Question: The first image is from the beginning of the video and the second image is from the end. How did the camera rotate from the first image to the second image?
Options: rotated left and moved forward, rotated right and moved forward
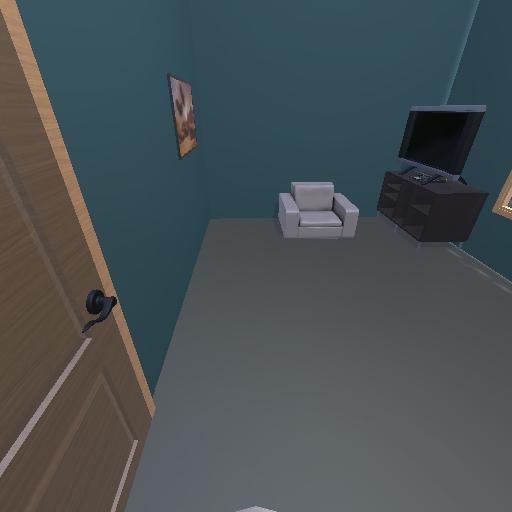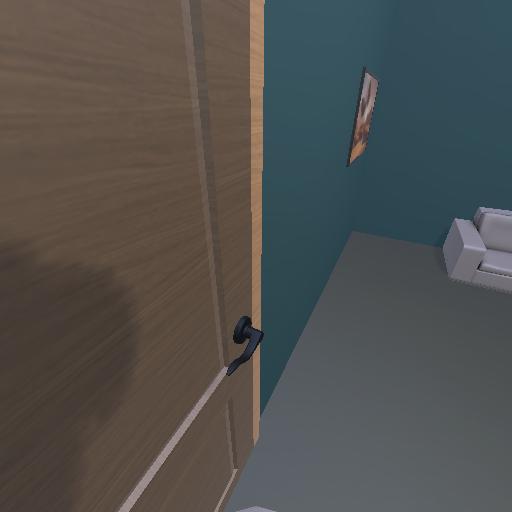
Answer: rotated left and moved forward